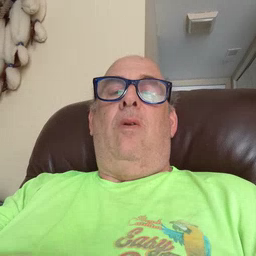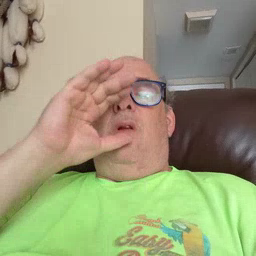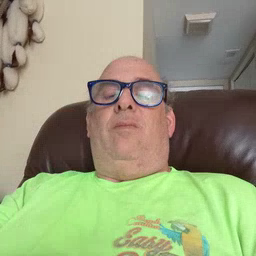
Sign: drink